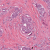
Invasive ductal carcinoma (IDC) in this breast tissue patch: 1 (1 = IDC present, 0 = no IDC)